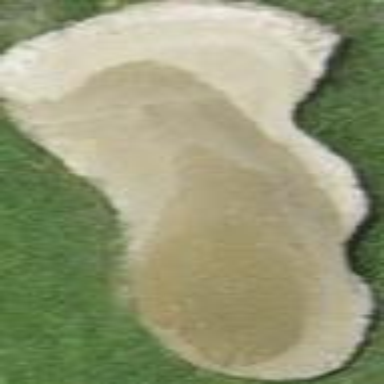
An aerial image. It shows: Bunker on golf course.